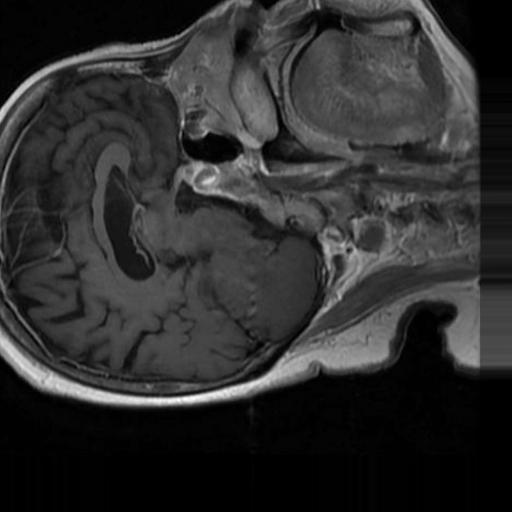
Label: brain_tumor